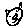
Label: cat